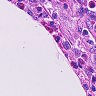
Metastatic tissue present: no